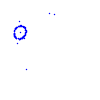
Particle: proton